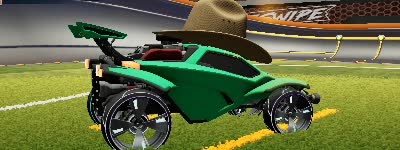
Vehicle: octane